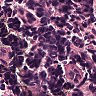
Metastatic tissue present: no